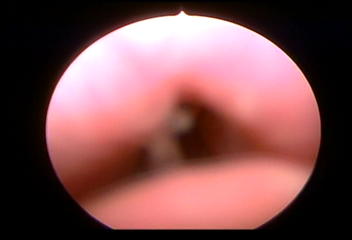
Modality: WLC
Class: Normal mucosa
Bladder cancer association: No